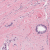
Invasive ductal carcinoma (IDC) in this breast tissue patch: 1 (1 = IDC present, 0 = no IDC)